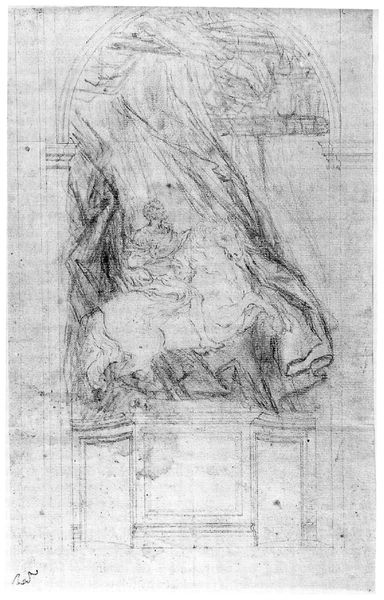
Titel: Studie für die Reiterstatue Konstantins am Fuß der Scala Regia, Vatikan
Künstler: Giovanni Lorenzo Bernini
Institution: Leipzig, Museum der bildenden Künste
Schlagwörter: feder, mann, weiß, schwarz, skizze, säule, zeichnung, tier, barock, blass, mensch, sockel, signatur, vorhang, wind, kirche, figur, frontal, locken, pferd, reiter, studie, fels, graphik, rundbogen, wild, einöde, kohle, denkmal, radierung, schwarzweiß, bleistift, entwurf, bleistiftzeichnung, löwe, fresko, stier, gezeichnet, altarbild, reiterstandbild, lukas, ikarus, gelockt, soms